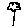
Label: flower